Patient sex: F
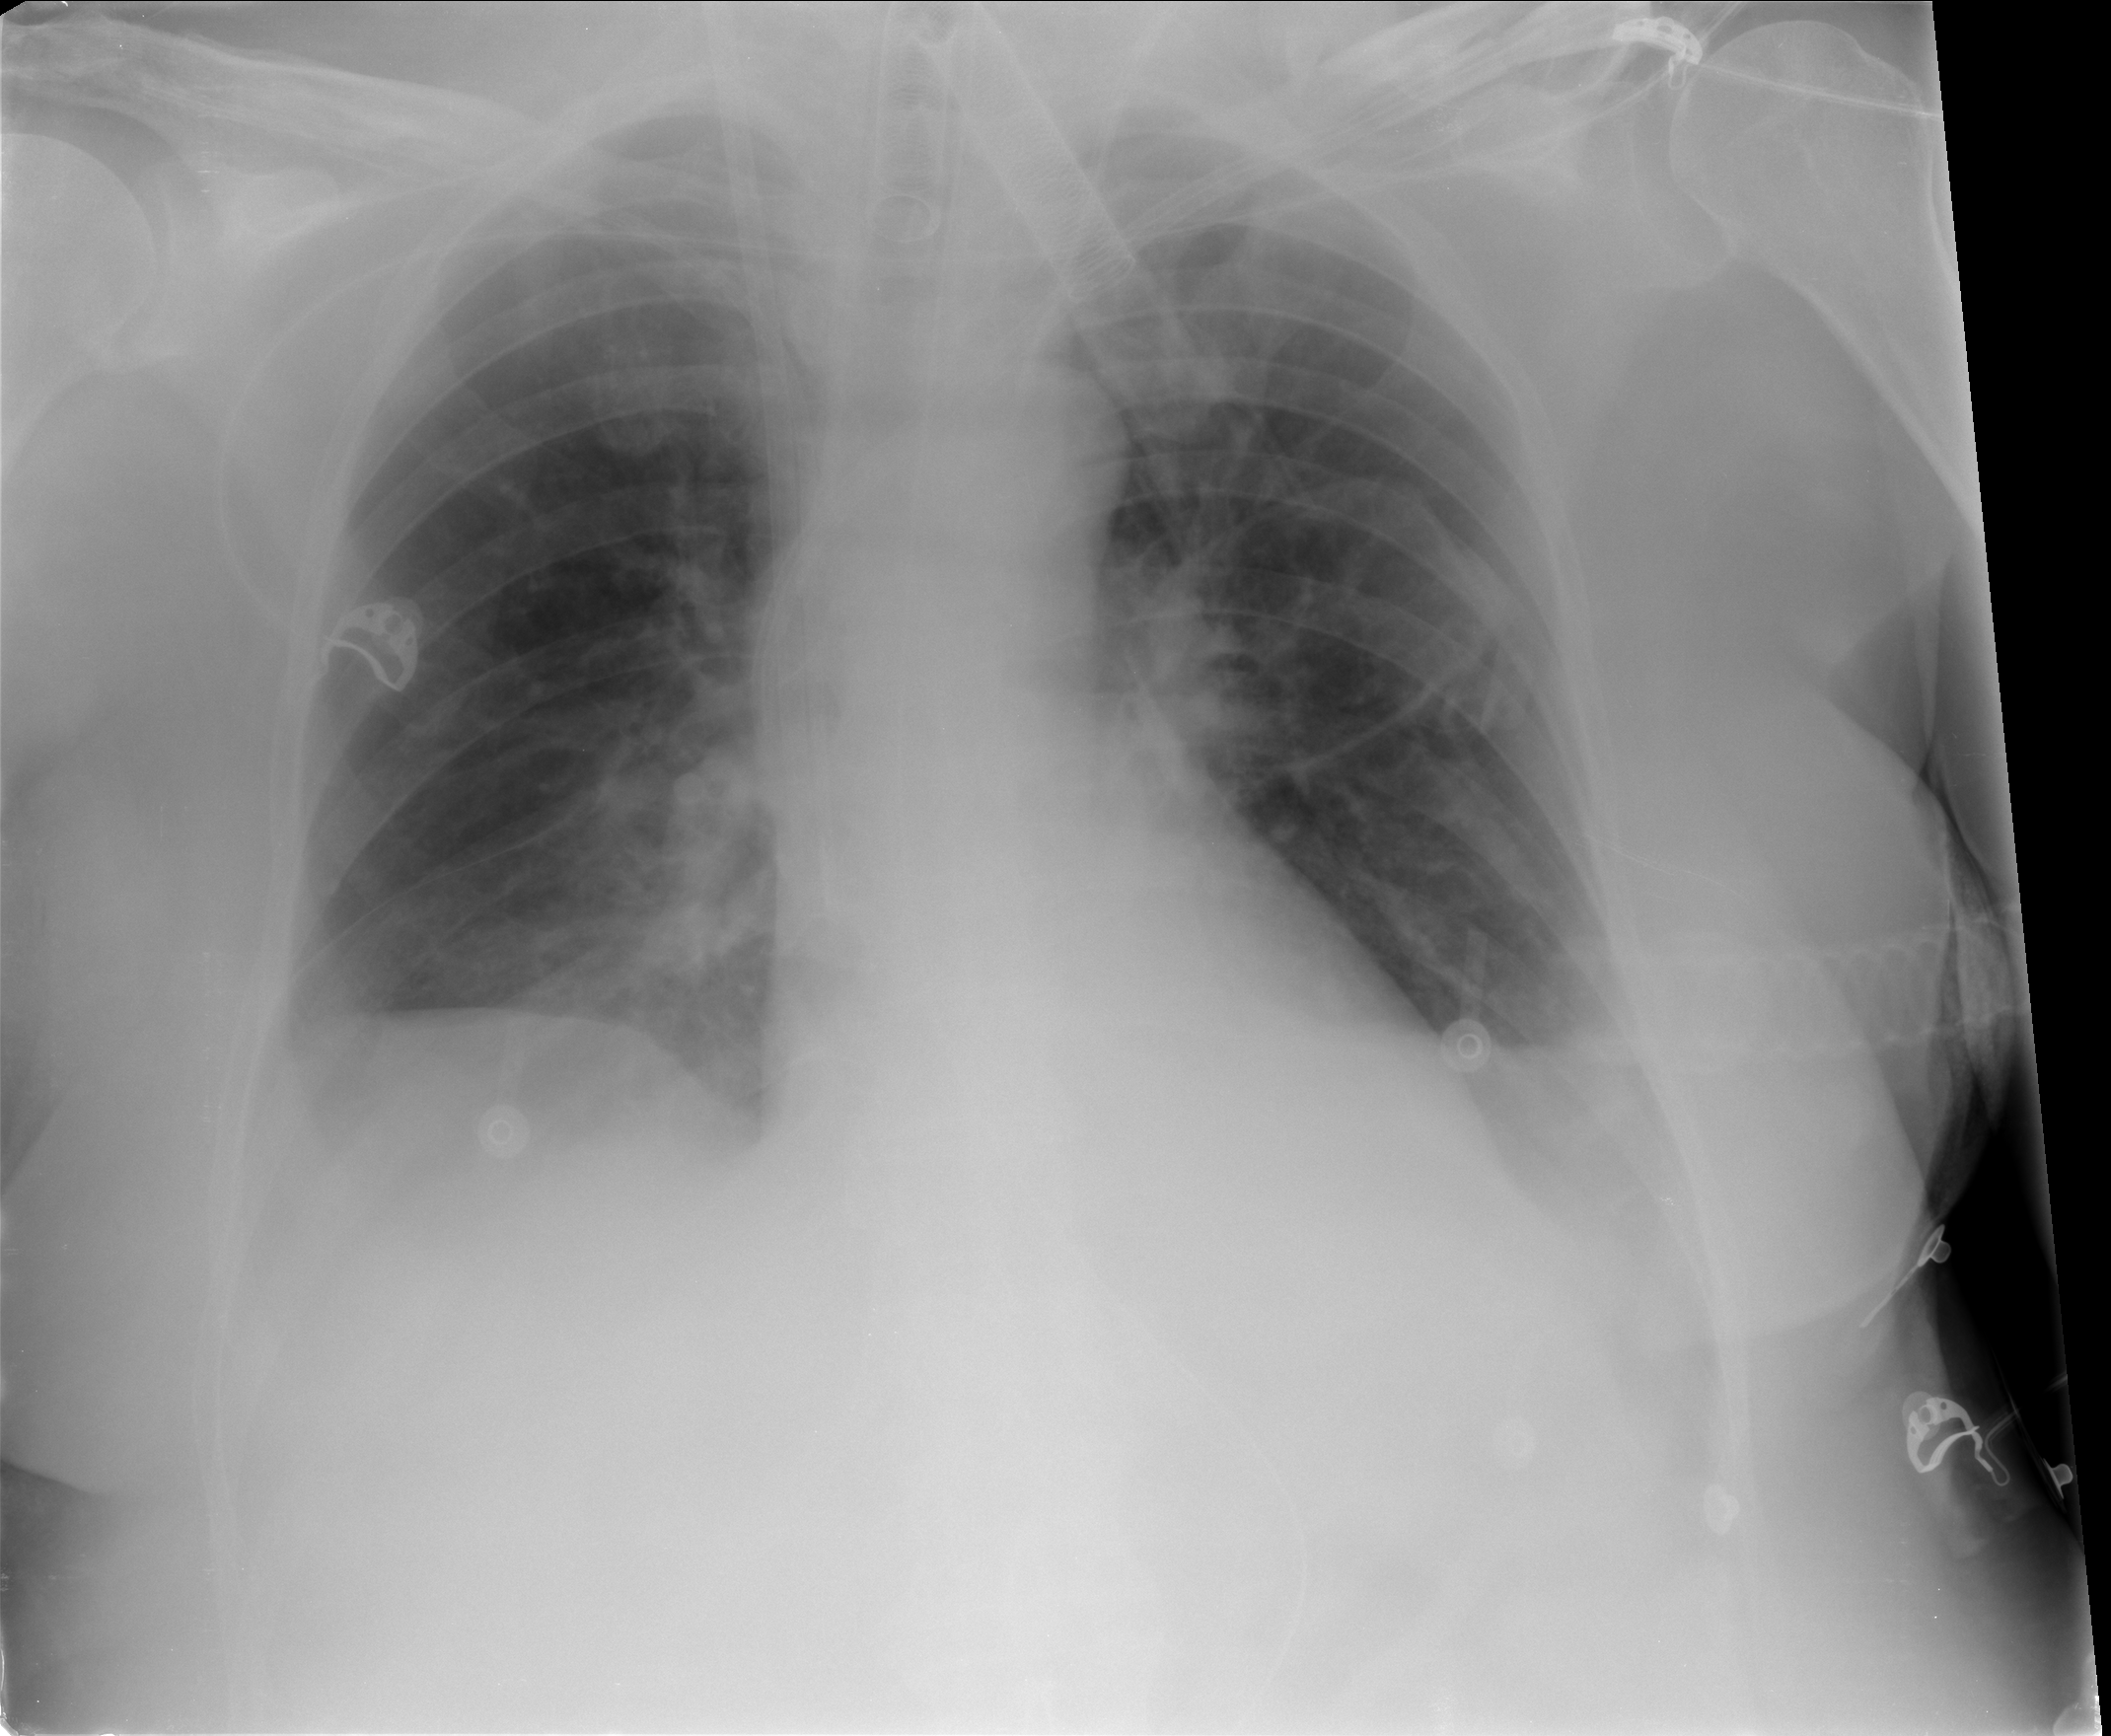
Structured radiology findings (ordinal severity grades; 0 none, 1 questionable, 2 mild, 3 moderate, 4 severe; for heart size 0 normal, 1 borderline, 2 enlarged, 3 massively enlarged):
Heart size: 0
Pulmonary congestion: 2
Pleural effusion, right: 2
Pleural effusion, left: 2
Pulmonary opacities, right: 2
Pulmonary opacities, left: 2
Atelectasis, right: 2
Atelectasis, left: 0